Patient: sex F, age 33
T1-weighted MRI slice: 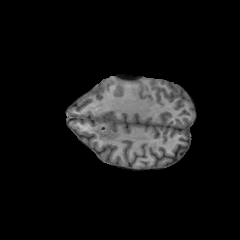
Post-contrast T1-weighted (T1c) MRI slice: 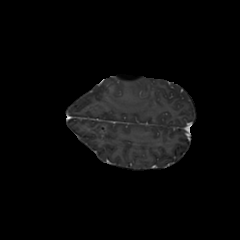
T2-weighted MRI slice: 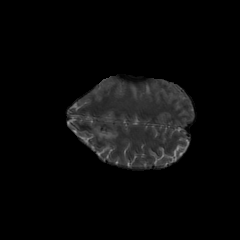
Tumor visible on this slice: yes
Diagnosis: Glioblastoma, IDH-wildtype
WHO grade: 4